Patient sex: M
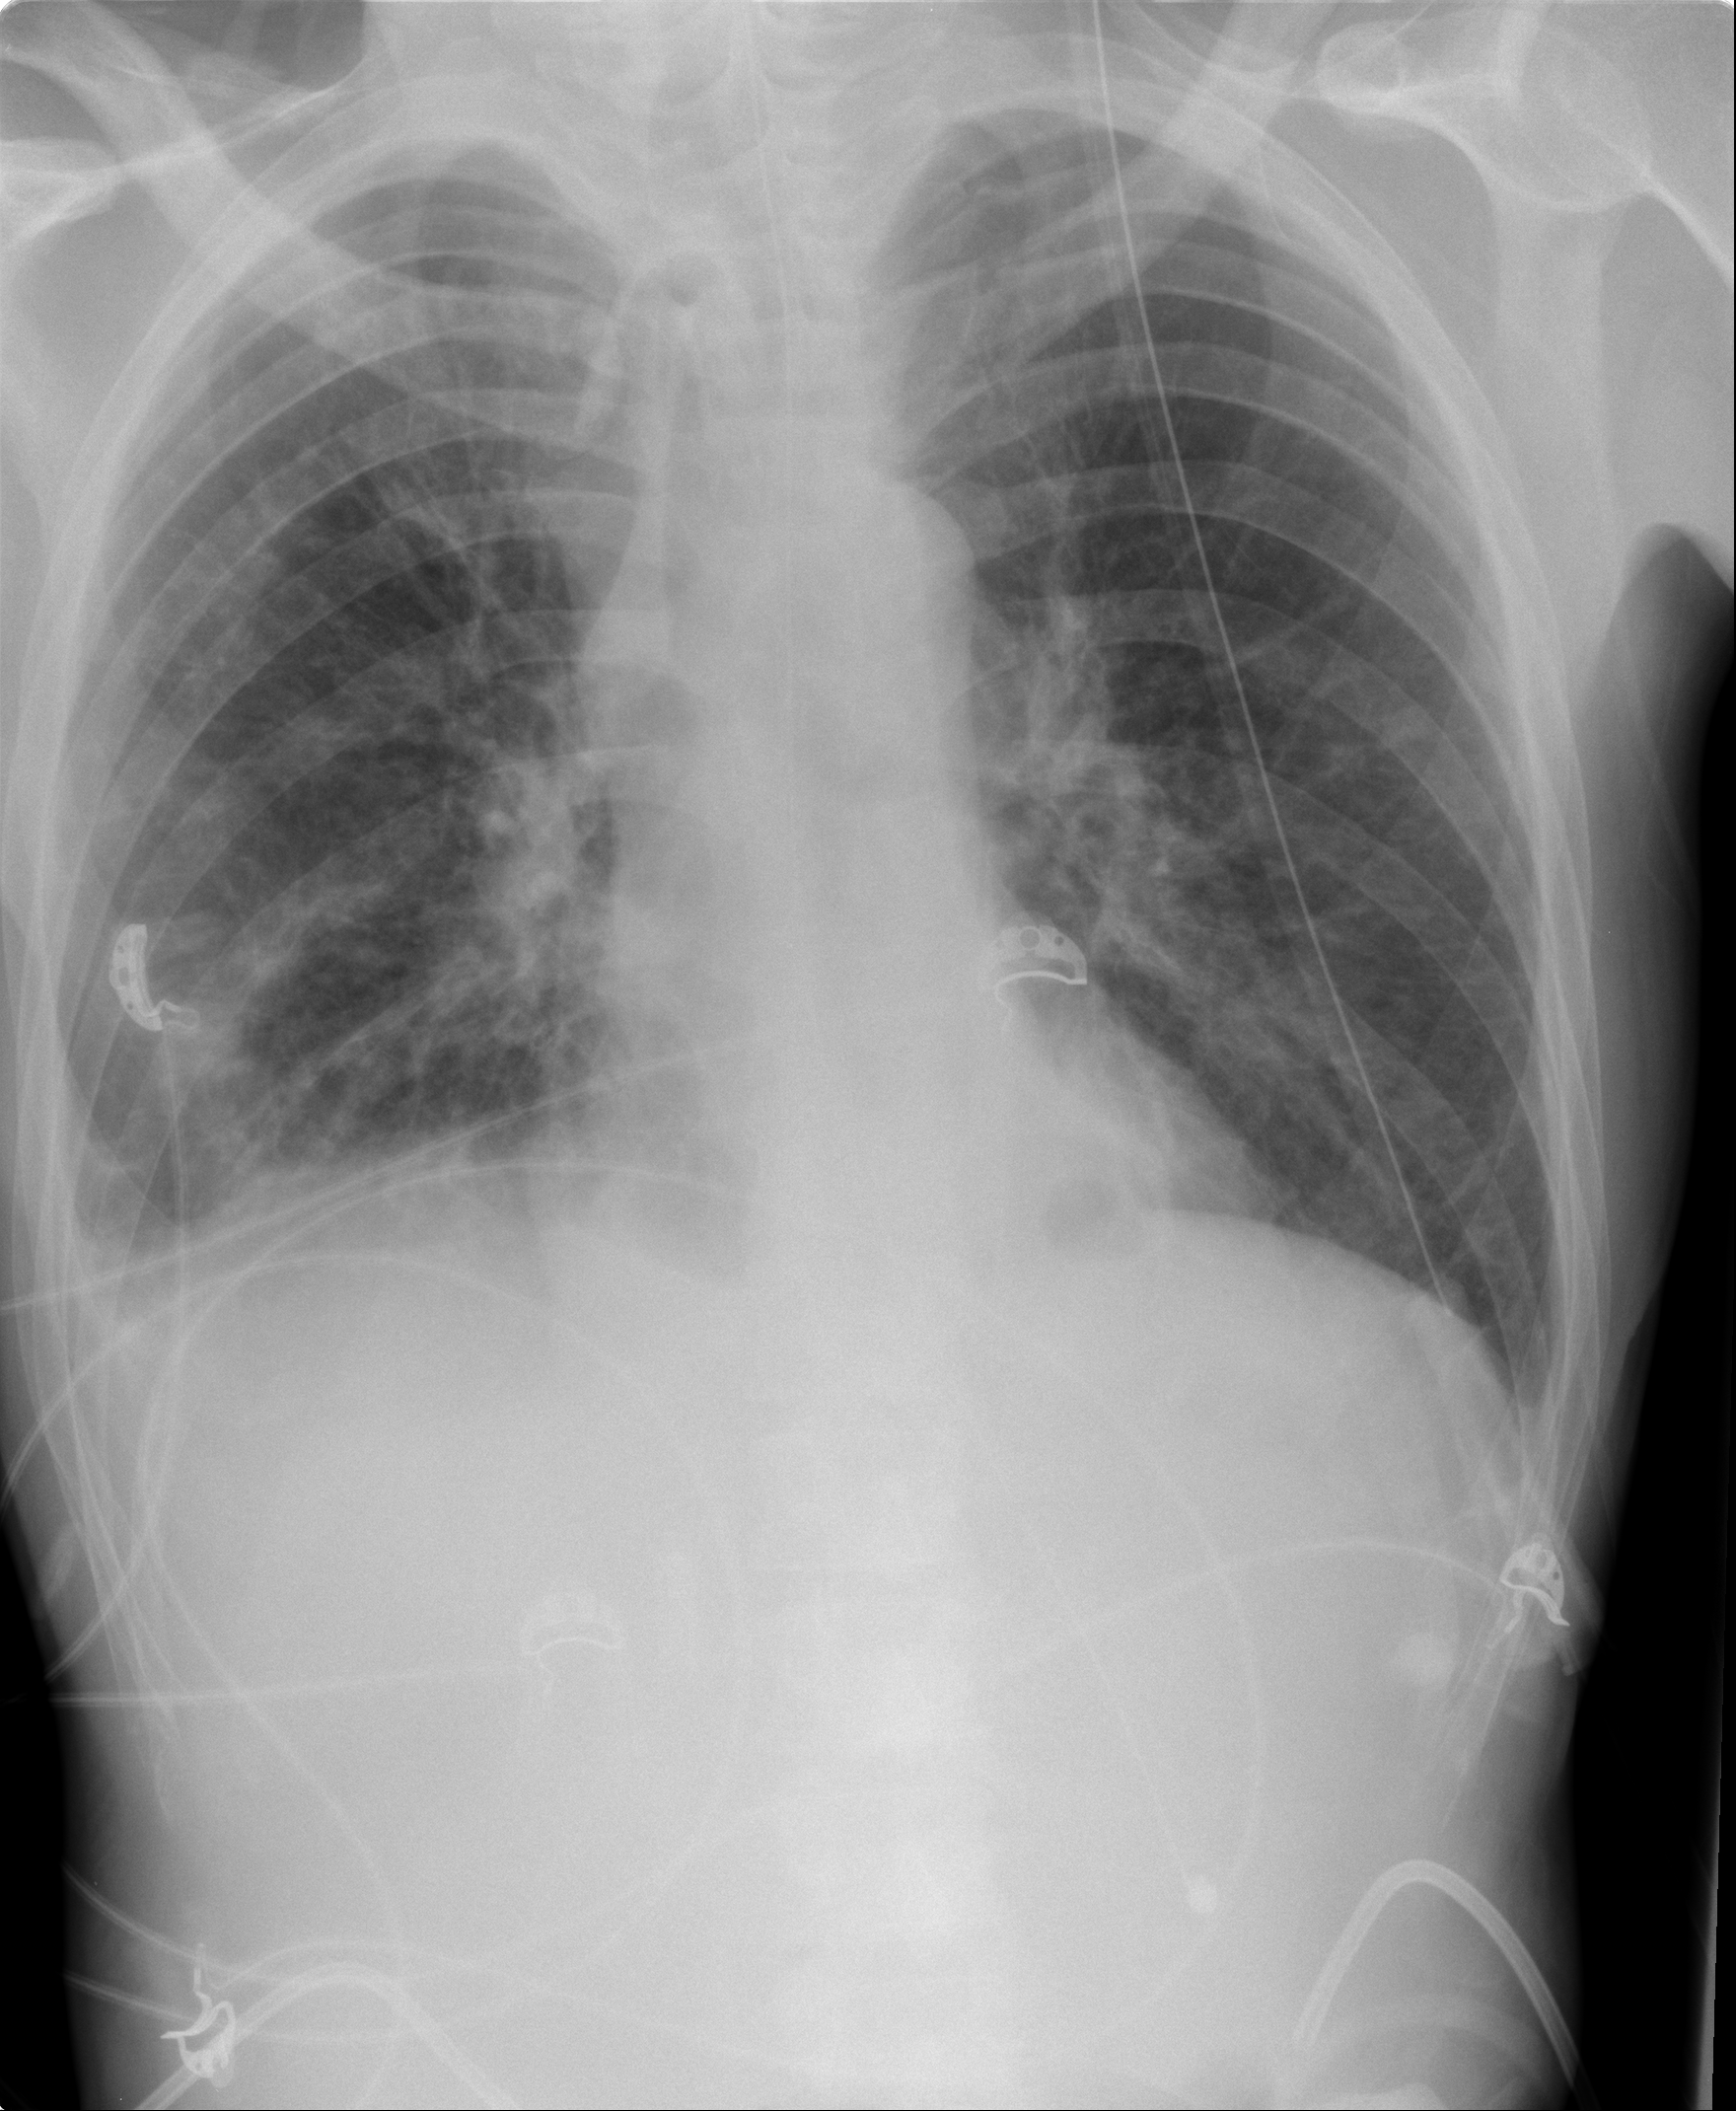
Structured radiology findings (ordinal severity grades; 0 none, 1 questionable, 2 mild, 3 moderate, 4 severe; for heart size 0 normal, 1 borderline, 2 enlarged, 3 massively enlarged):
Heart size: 0
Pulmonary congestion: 2
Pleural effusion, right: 2
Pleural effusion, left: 1
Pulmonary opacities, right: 1
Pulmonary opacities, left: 0
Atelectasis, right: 2
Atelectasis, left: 0